Question: I'm taking baby steps with Angular and writing simple stuff and testing across browsers, I have a simple script to bind a menu against a JSON string array. I want to do the whole Angular MVC instead of Javascript DOM manipulation.
In my tests I can see a strange behaviour as to the positioning of the top of the menu in IE dependent upon which item is selected. Anyone know how to fix this? I would like to use an Angular friendly solution, like Bootstrap?
Menu looks good in Firefox and Chrome.
'''
<html ng-app="myNoteApp">
<script src="http://ajax.googleapis.com/ajax/libs/angularjs/1.3.14/angular.min.js"></script>
<body>
<div ng-controller="myCarSelector">
<h2>Menu</h2>
<p>Make of car : <span ng-bind="selectedCarMake"></span></p>
<select ng-model="selectedCarMake" ng-options="val for val in carmakes"></select>
</div>
<script>
// was in separate file but pasted in for demo purposes
var app = angular.module("myNoteApp", []);
</script>
<script>
// was in separate file but pasted in for demo purposes
app.controller("myCarSelector", function ($scope) {
$scope.selectedCarMake = "BMW"; // default value
$scope.carmakes = ["Audi", "BMW", "Volkswagen"];
});
</script>
</body>
</html>
'''
I like to accept answers and then move on to next question.
Here is a screen grab of the problem in IE 11

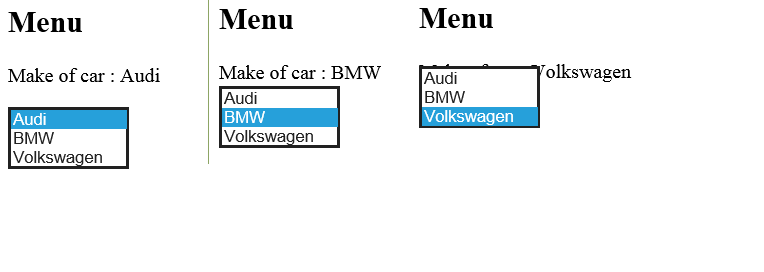
Answer: It seems browser default behaviour.